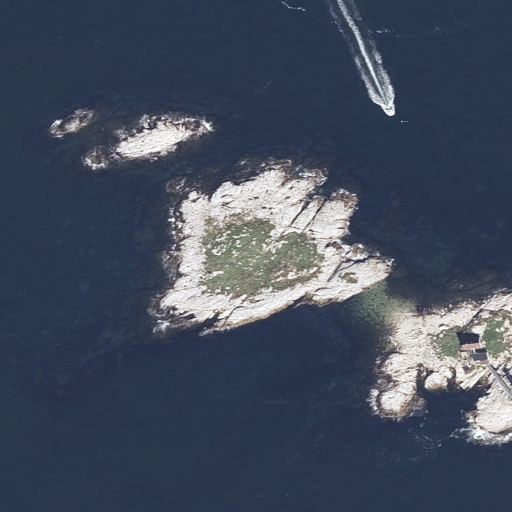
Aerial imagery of island in New Hampshire named White Island containing open water, barren land, and medium intensity development